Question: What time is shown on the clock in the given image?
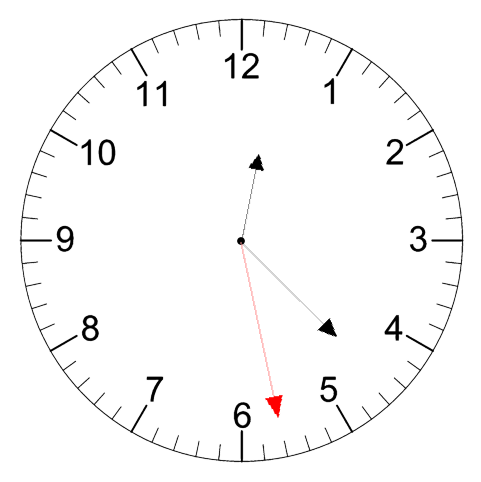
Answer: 12:22:28